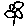
Label: flower